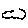
Label: cloud